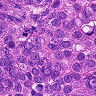
Metastatic tissue present: yes